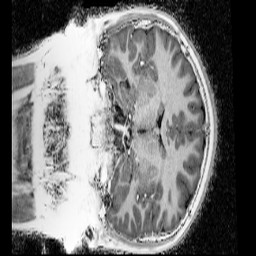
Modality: UNIT1_denoised
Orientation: coronal
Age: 13
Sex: male
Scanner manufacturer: siemens
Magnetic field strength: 3 T
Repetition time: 4 s
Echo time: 0.00299 s